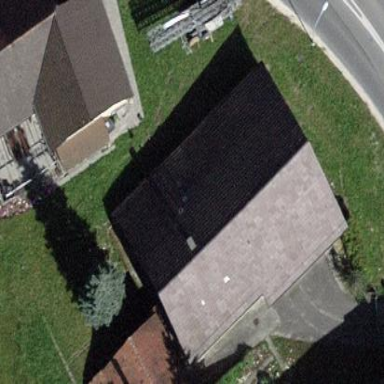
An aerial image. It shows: Building with tile roof.